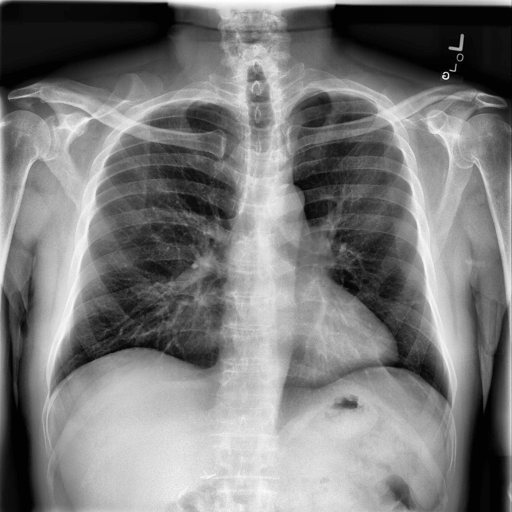
Finding: NORMAL